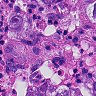
Metastatic tissue present: yes